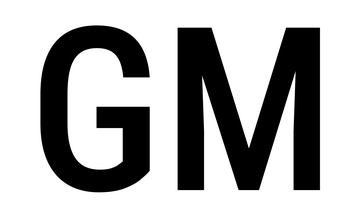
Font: Roboto_Condensed_Medium